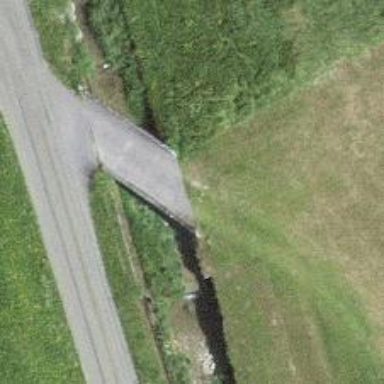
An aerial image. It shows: Bridge over well-constructed track.